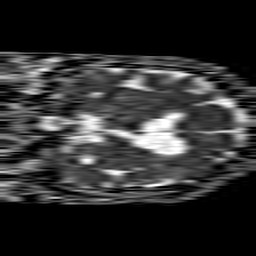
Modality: ADC
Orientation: coronal
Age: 69
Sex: female
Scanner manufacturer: philips
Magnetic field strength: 1.5 T
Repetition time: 4.6 s
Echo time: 0.08517 s